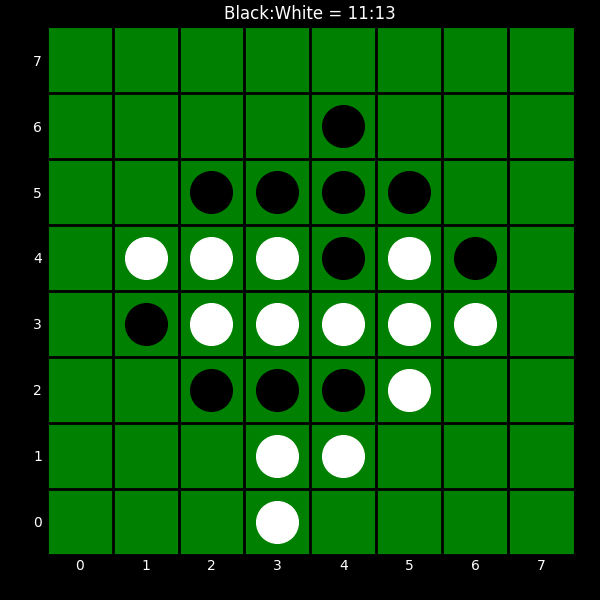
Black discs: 11
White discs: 13